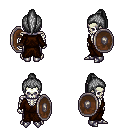
a pixel art fantasy rpg character, male body template, skeleton, brown robe, metal pants, gray long topknot hairstyle, metal boots, shield, four views (front, back, left, right), 2x2 character sprite sheet, small pixel art, hard edges, no anti-aliasing